В схеме на рисунке заданы параметры $\mathscr{E}, R, L $.  В начальном состоянии, когда ключ был разомкнут, ток в цепи, содержащей индуктивность $L$, отсутствовал. Ключ замыкают на некоторое время, а затем снова размыкают. Известно, что за время, пока ключ был замкнут, через индуктивность протёк заряд $q_{0}$. За всё время после размыкания ключа в схеме выделилось количество теплоты $Q_{0}$. Предполагая идеальными все элементы цепи, определите:
Силу тока $I_{0}$, протекающего через индуктивность непосредственно перед размыканием ключа.
Заряд $q_{1}$, протёкший через резистор $R$ за время, пока ключ был замкнут.
Заряд $q_{2}$, протёкший через резистор $R$ после того, как ключ был разомкнут.
Работу $A$, совершённую источником постоянного тока в течение всего процесса.
Количество теплоты $Q$, выделившейся в схеме, пока ключ был замкнут. Указание. Найдите связь между зарядом, протёкшим через резистор $R$, и изменением потока через катушку.
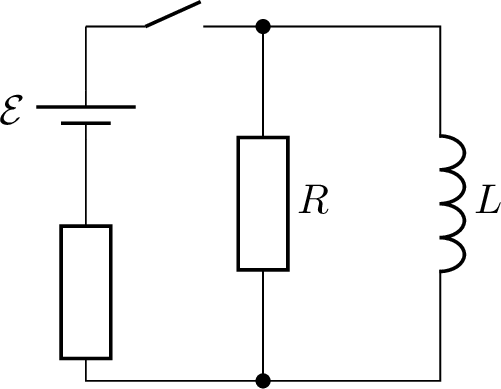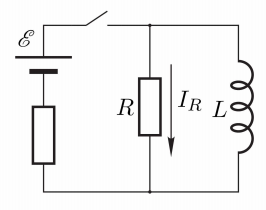
Силу тока $I_{0}$, протекающего через индуктивность непосредственно перед размыканием ключа.
Решение: Количество теплоты $Q_{0}$, выделившееся в схеме после размыкания ключа, равно магнитной энергии, запасённой в катушке на момент размыкания $Q_{0}=L I_{0}^{2} / 2$, откуда $I_{0}=\sqrt{2 Q_{0} / L}$.
Ответ: $$ I_{0}=\sqrt{2 Q_{0} / L}. $$

Заряд $q_{1}$, протёкший через резистор $R$ за время, пока ключ был замкнут.
Решение: Найдём связь между зарядом, протёкшим через резистор $R$, и изменением магнитного потока $\Delta \Phi$. Независимо от положения ключа напряжение на резисторе $R$ равно напряжению на катушке индуктивности. Поэтому в любой момент времени $$ L \frac{d I_{L}}{d t}=R I_{R}. $$ Умножая обе части этого уравнения на $d t$ и выполняя операцию интегрирования, получим $$ L \Delta I_{L}=\Delta \Phi=R \Delta q, $$ где $\Delta \Phi$ - изменение магнитного потока, $\Delta q$ - заряд, протёкший через резистор $R$. Это соотношение справедливо для любого промежутка времени. Применяя получившееся равенство к промежутку времени, в течение которого ключ был замкнут, найдём $$ \Delta \Phi_{1}=L I_{0}, \quad \Delta q=q_{1}=\frac{\Delta \Phi_{1}}{R}=\frac{L I_{0}}{R}=\frac{\sqrt{2 Q_{0} L}}{R}. $$
Ответ: $$ q_{1}=\frac{L I_{0}}{R}=\frac{\sqrt{2 Q_{0} L}}{R}. $$

Заряд $q_{2}$, протёкший через резистор $R$ после того, как ключ был разомкнут.
Решение: Соотношение $L \Delta I_{L}=\Delta \Phi=R \Delta q$ можно применить и к процессу после размыкания ключа. В этом случае $\Delta \Phi_{2}=-L I_{0}$, так как поток $\Phi$ изменяется от значения $L I_{0}$ в первый момент времени до нулевого значения при полном затухании тока. Таким образом, $\Delta q=q_{2}=\Delta \Phi_{2} / R=-L I_{0} / R$. Следовательно, $q_{2}=-q_{1}$ - полный заряд, протёкший через резистор $R$ за всё время, равен нулю. При замкнутом ключе заряд протекает через резистор $R$ в положительном направлении (см. рисунок), при разомкнутом - в противоположном направлении.
Ответ: $$q_{2}=-\frac{\sqrt{2L Q_{0}}}{R}.$$

Работу $A$, совершённую источником постоянного тока в течение всего процесса.
Решение: Работа источника тока равна произведению ЭДС на протёкший через него заряд. При замкнутом ключе через источник протёк заряд $q=q_{1}+q_{0}$, где $q_{1}$ - заряд, протёкший через резистор $R, q_{0}$ - заряд, протёкший по условию задачи через индуктивность. Следовательно, $$ A=\mathscr{E} q=\mathscr{E} q_{0}+(\mathscr{E} / R) \sqrt{2 Q_{0} L}. $$ Вся работа в конечном итоге перешла в тепло.
Ответ: $$ A=\mathscr{E} q_{0}+(\mathscr{E} / R) \sqrt{2 Q_{0} L}. $$

Количество теплоты $Q$, выделившейся в схеме, пока ключ был замкнут.
Решение: Поскольку по условию задачи после размыкания ключа в схеме выделилось количество теплоты, равное $Q_{0}$, то при замкнутом ключе в схеме выделилось следующее количество теплоты: $$ Q=A-Q_{0}=\mathscr{E}\left(q_{0}+\frac{\sqrt{2 Q_{0} L}}{R}\right)-Q_{0}. $$
Ответ: $$ Q=\mathscr{E}\left(q_{0}+\frac{\sqrt{2 Q_{0} L}}{R}\right)-Q_{0}. $$
Темы:
T, Электричество, Цепи, Цепь с катушкой, Всероссийские, Электрические цепи, RL-цепи